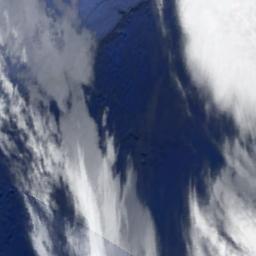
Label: cloud